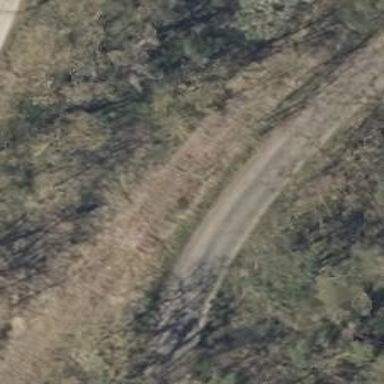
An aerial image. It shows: Unclassified road with asphalt surface.